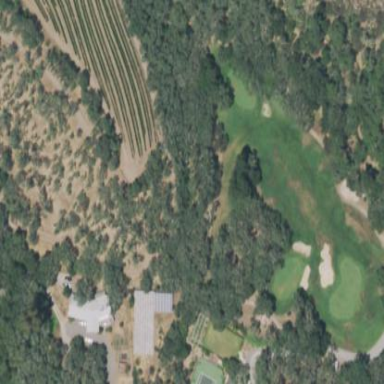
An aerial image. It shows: Golf course.